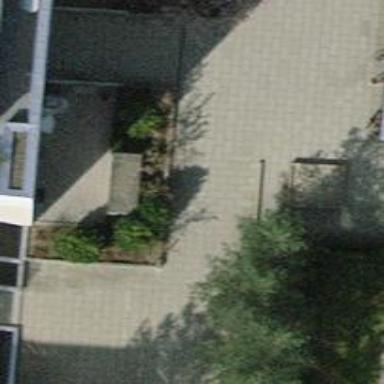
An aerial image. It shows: Footway surfaced with paving stones.